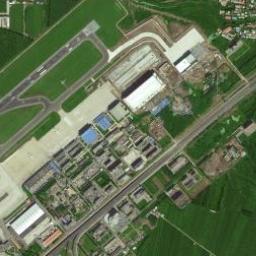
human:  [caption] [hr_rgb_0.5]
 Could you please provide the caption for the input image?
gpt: An airport with some parallel runways and an open area and some buildings beside .

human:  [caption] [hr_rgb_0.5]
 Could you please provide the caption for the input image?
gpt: There is almost no vegetation near the airport .

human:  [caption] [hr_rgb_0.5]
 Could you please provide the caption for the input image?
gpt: There is an airport surrounded by many houses between farmland .

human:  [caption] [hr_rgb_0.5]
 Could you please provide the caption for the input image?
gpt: A complex airport with many runways and buildings built on a huge lawn .

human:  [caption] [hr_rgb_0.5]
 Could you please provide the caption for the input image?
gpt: There are many houses of different sizes and shapes in the airport .